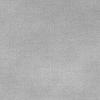
Atmospheric dust classification: dusty